Question: I am running GAE SDK under Debian, app engine loads the PHP files fine, but when I bring my CMS into the picture and starts pulling on local resources, GAE says the local files are not loaded -- yet external resources like YUI and Google fonts are fine???
What would cause appengine to fail to load LOCAL resources? File permissions are fine, files exists, Apache running on the same directory loads everything as expected...any ideas???
The files are 404'ing
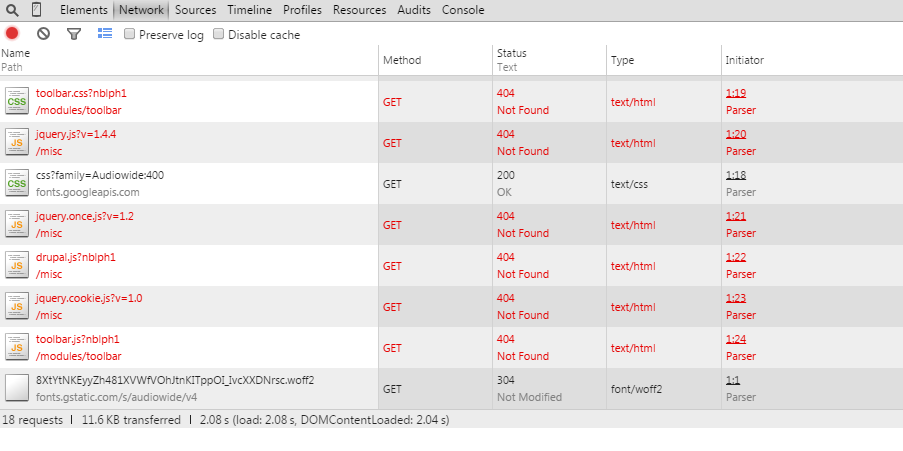
Answer: App Engine does not serve a file directly to the browser unless explicitly told to do so. You can tell App Engine which files to serve in this way using configuration in your 'app.yaml' file. This configuration tells App Engine which files to serve and what their URLs should be:
'''
handlers:
- url: /static
static_dir: static
'''
This example tells App Engine that all files in the 'static/...' directory should be served in this way when a user requests it on the corresponding '/static/...' URL. Instead of mapping an entire directory like this, you can also map individual files with the 'static_files:' handler description. More information on configuring static files: <URL>
It is common to use the static files feature to serve JavaScript, CSS, and image files. Just be sure to get the URLs to match the ones expected by the rest of your Drupal application. You can test the resource URLs directly in your browser with the App Engine development server.